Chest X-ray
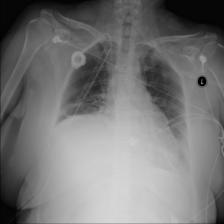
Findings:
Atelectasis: negative
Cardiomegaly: negative
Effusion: negative
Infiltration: negative
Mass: negative
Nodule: negative
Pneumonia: negative
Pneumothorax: negative
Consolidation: negative
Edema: negative
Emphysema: negative
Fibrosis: negative
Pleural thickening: negative
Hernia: negative